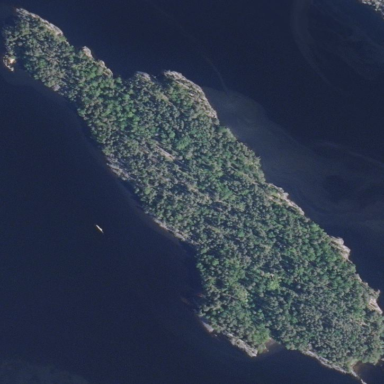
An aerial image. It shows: Islet surrounded by woodland.